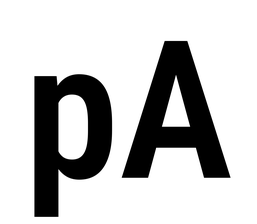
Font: Roboto_Condensed_SemiBold